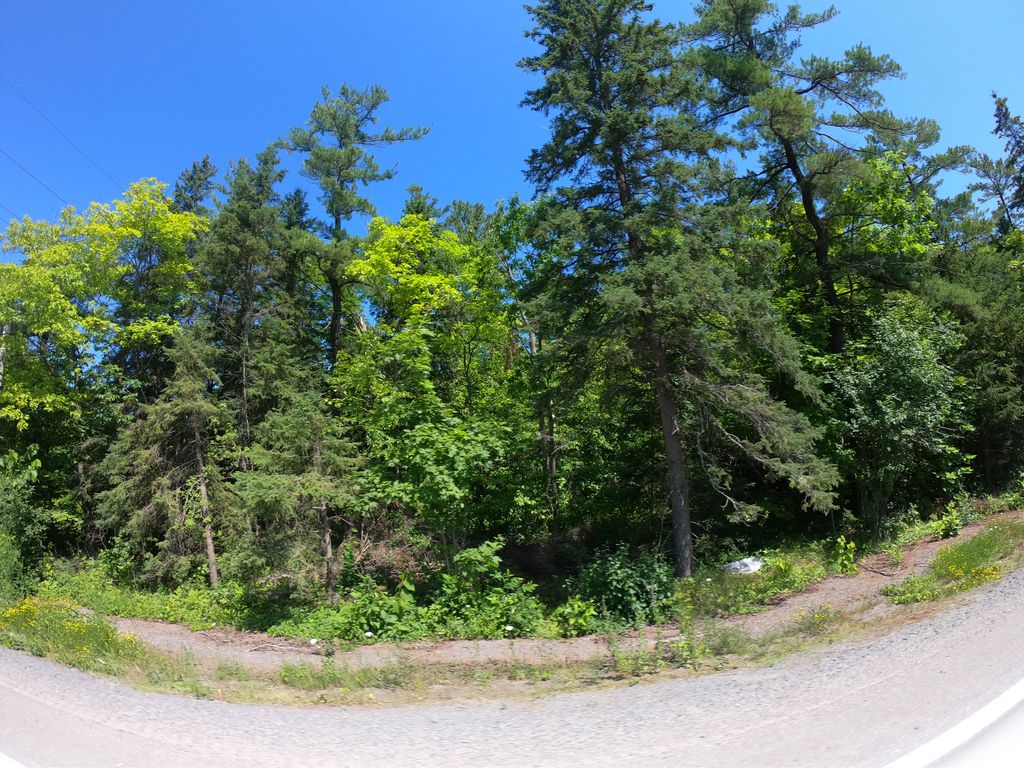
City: ottawa-gatineau